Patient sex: F
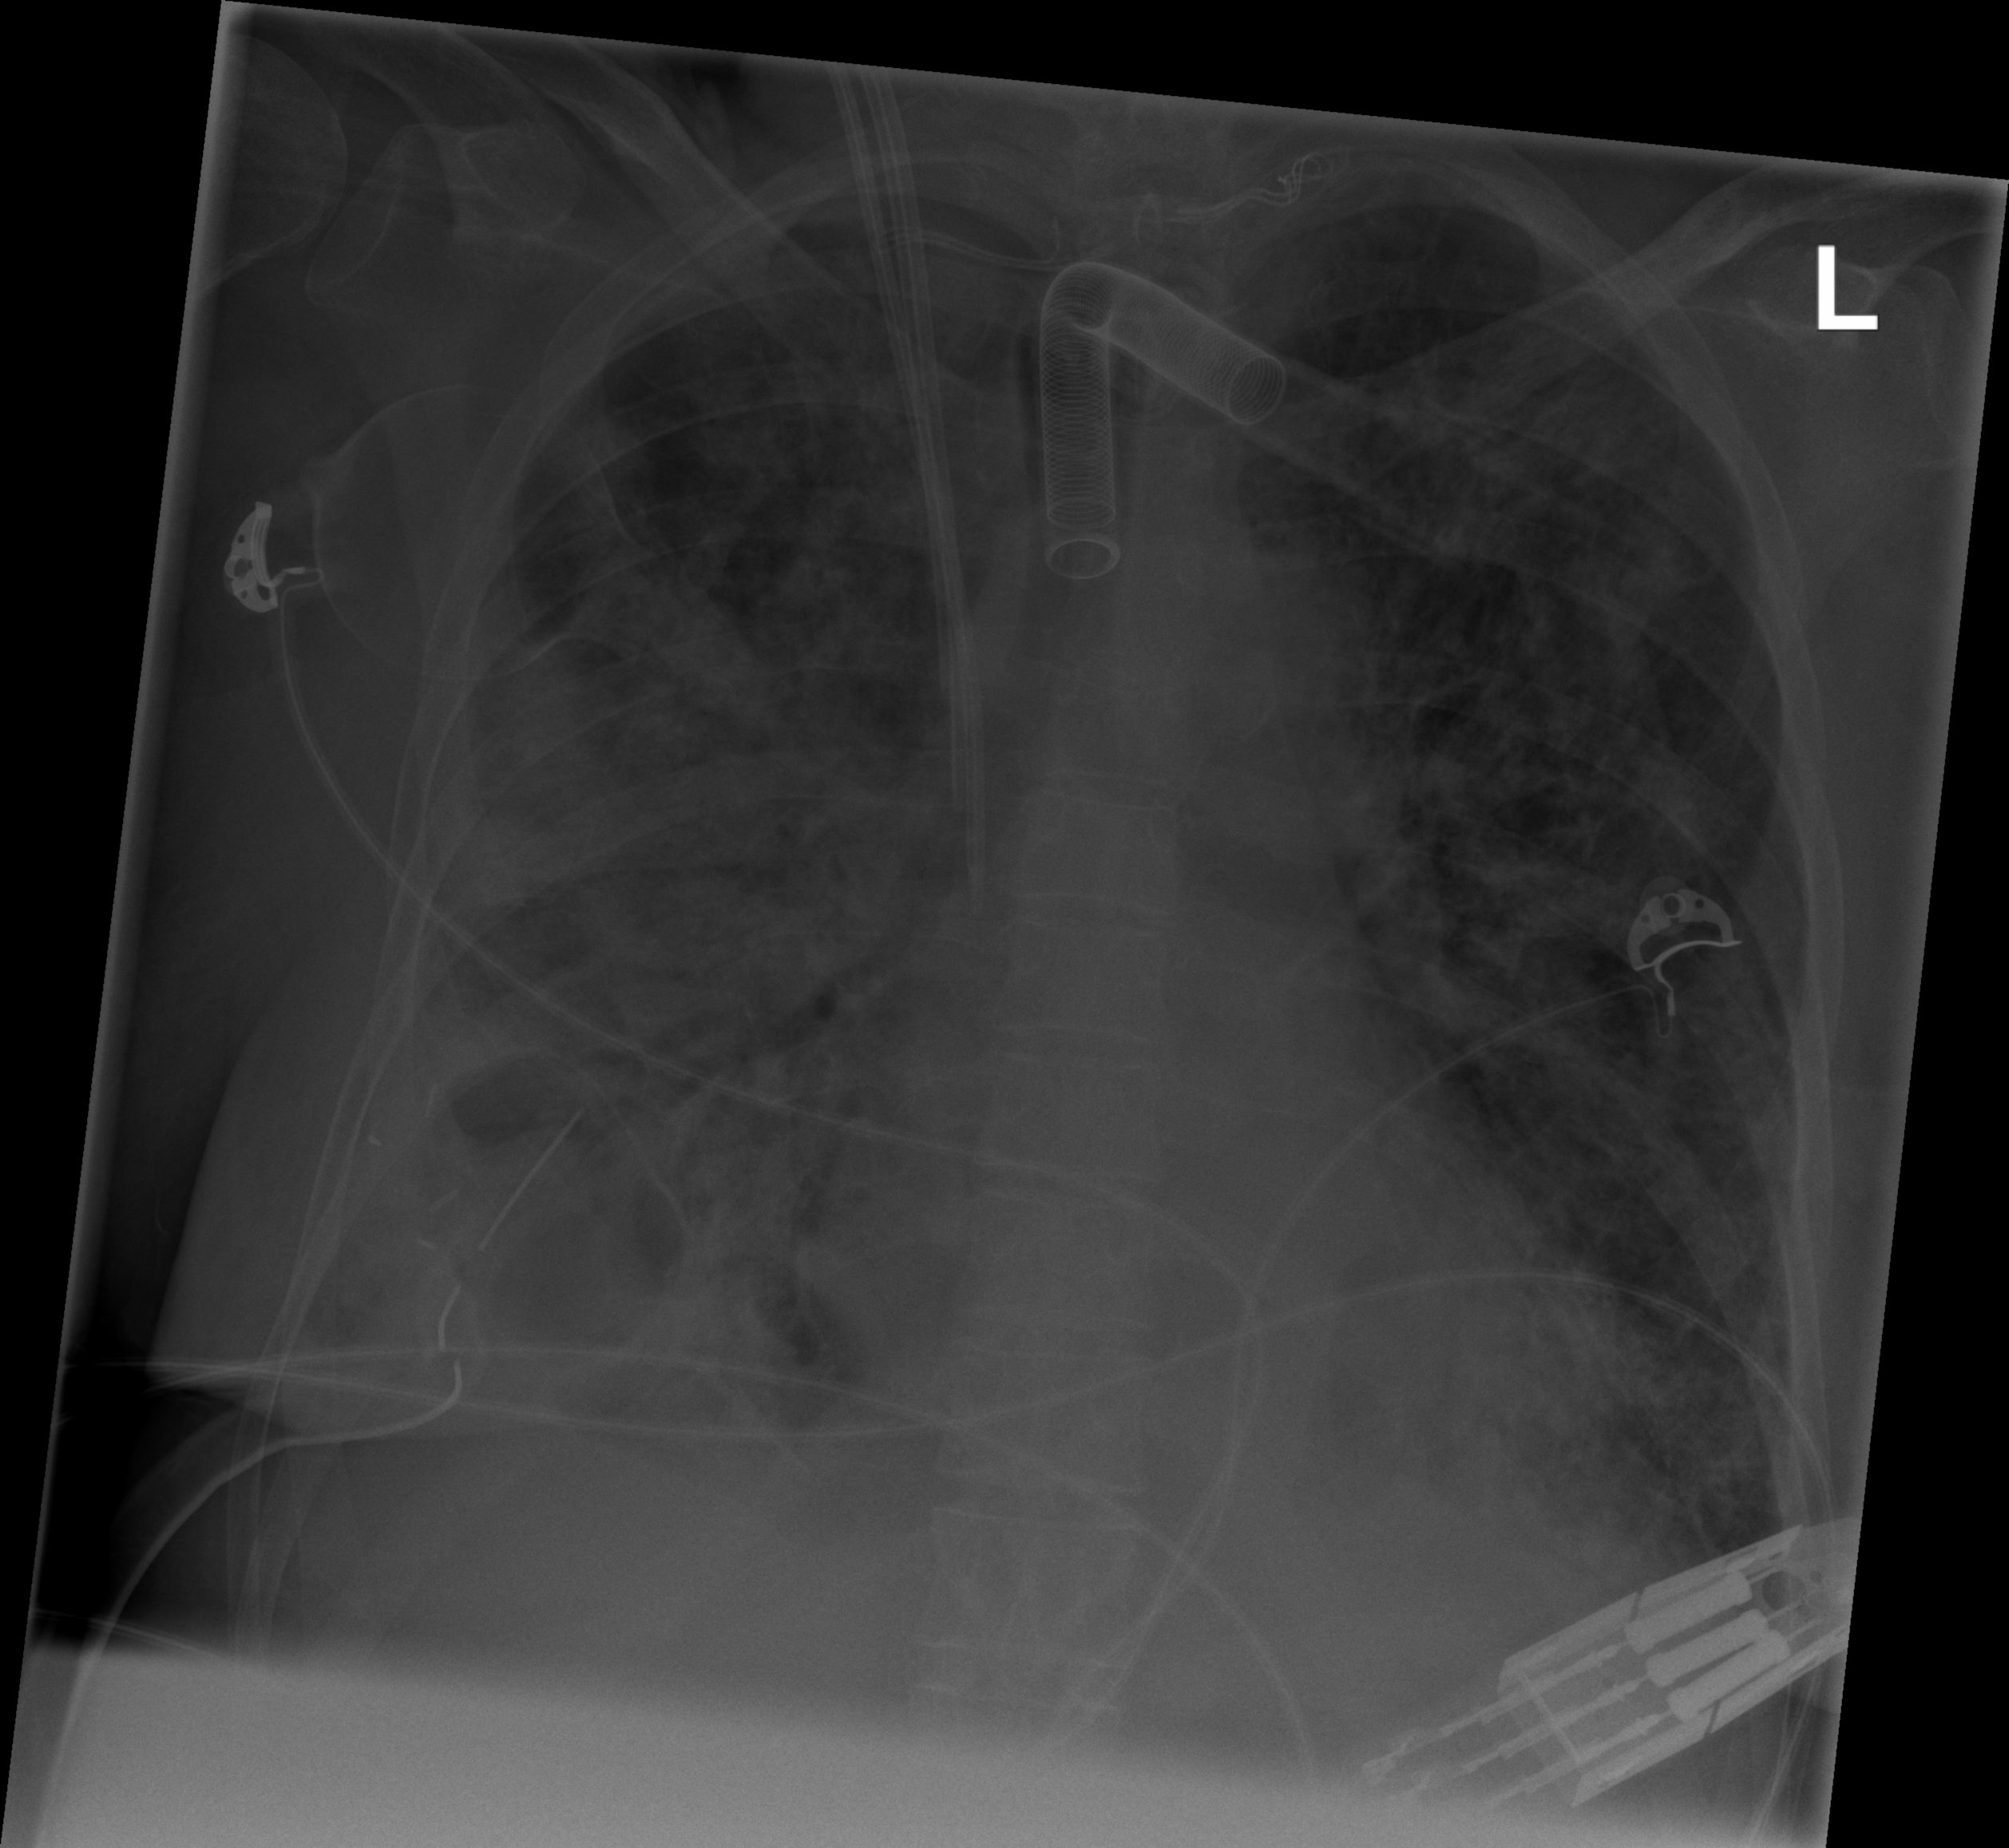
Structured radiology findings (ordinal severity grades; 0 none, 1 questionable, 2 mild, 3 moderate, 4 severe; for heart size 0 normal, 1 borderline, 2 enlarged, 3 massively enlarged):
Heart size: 0
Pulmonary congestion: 1
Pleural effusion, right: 2
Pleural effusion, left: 0
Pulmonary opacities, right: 3
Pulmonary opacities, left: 3
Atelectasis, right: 2
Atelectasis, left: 2